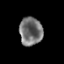
Tissue: prostate
Cell type: Epithelial cells
Senescence score: 0.3567
Nuclear area (px): 632
Mean DAPI intensity: 115.991